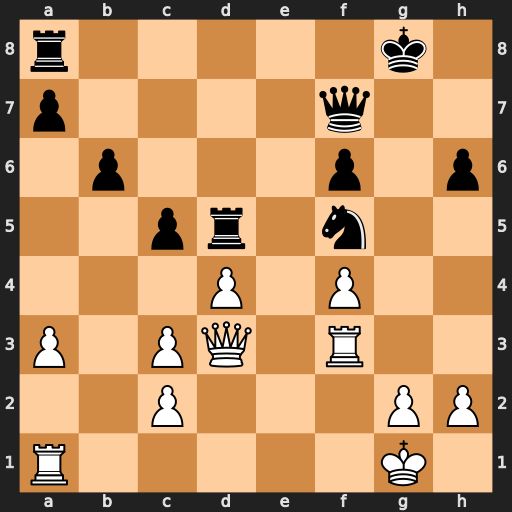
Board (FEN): r5k1/p4q2/1p3p1p/2pr1n2/3P1P2/P1PQ1R2/2P3PP/R5K1
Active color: w
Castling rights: -
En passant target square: -
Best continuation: c4 Rxd4 Qxf5